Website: crate-barrel
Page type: stored-credit-cards
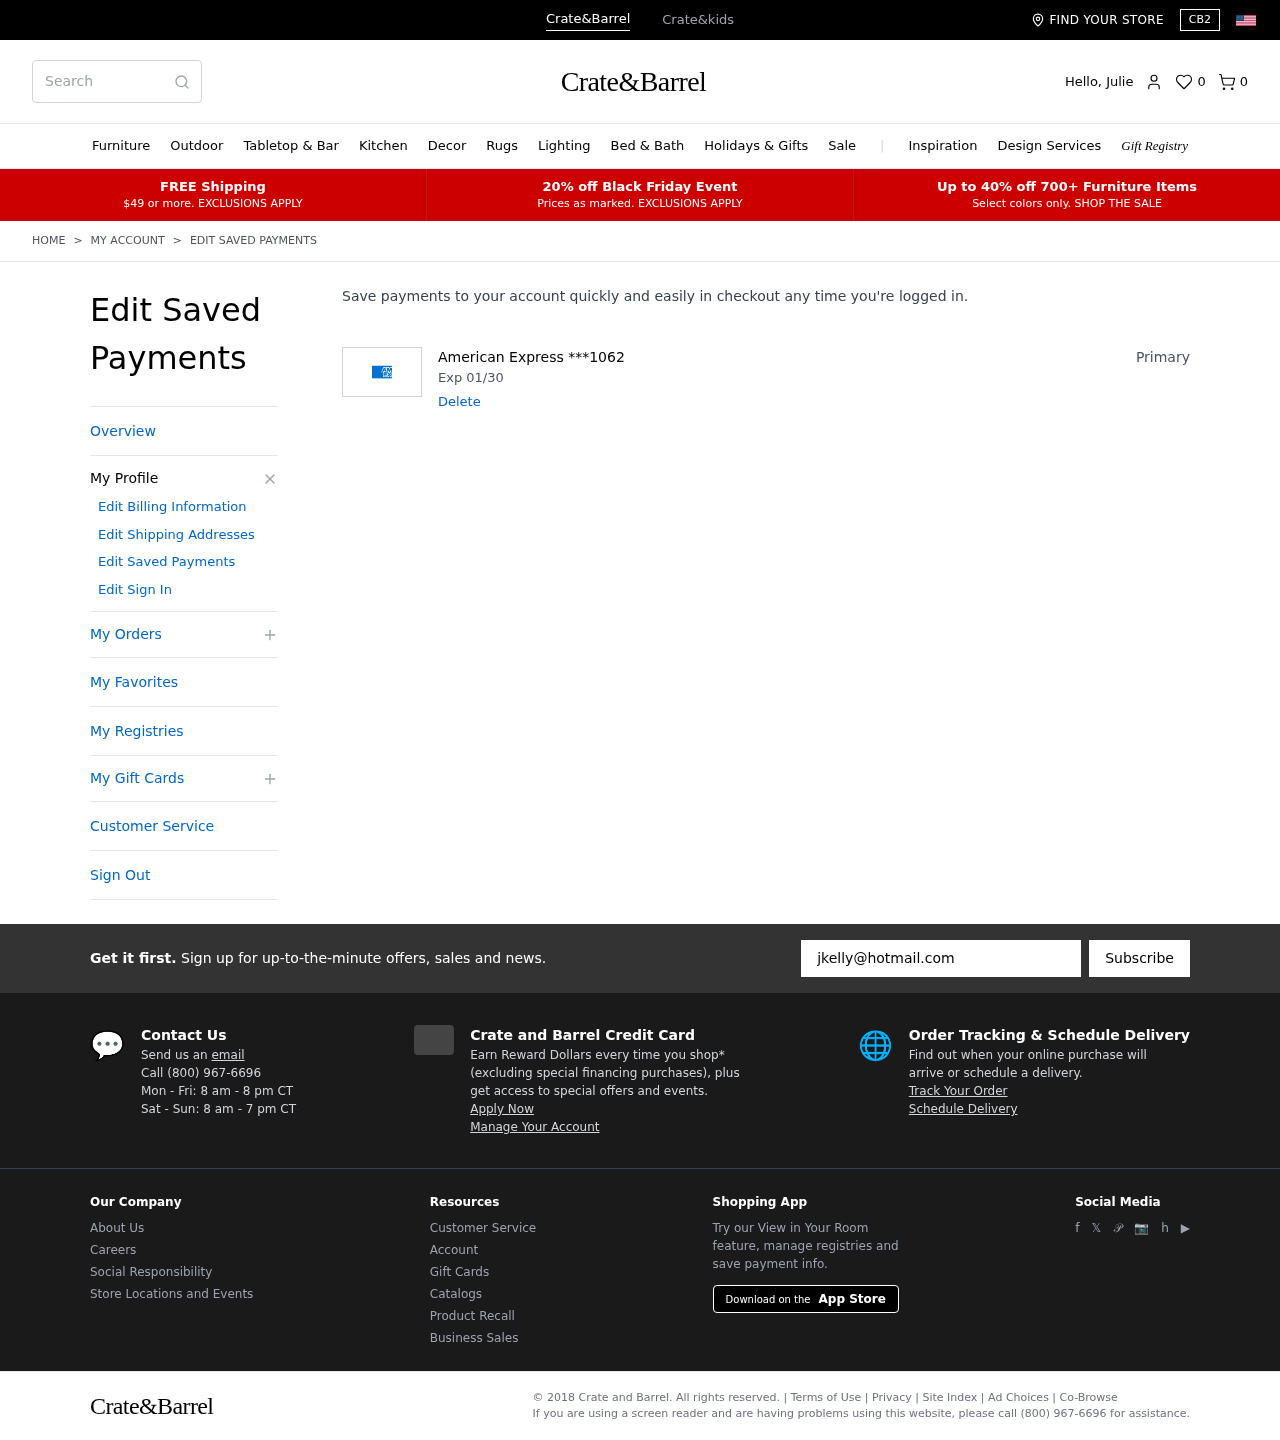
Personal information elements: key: PII_CARD_EXPIRY
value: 01/30
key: PII_CARD_LAST4
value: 1062
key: PII_CARD_TYPE
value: American Express
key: PII_FIRSTNAME
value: Julie
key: PII_EMAIL
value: jkelly@hotmail.com
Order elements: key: ORDER_NUM_ITEMS
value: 0
Search elements: key: HEADER_SEARCH
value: Search
Other elements: key: FAVORITES_COUNT
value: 0